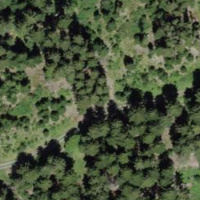
EUNIS habitat code: 43
Species observed at this site:
Platanthera bifolia